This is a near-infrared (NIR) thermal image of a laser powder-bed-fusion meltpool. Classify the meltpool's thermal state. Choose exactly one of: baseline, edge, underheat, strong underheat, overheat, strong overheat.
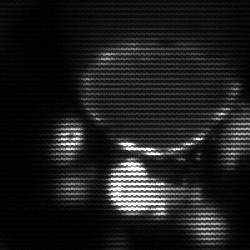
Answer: edge